Question: Here is my problem:
- - -
I want to position the circles so that they take up the maximal space available inside the canvas, without touching each other. My goal is to achieve a visually pleasing effect where the circles appear well distributed inside the canvas. I don't know if this is really "space filling", as my goal is not to the distance between elements, but rather to it.
Here is an example of what I am trying to achieve:

My first "brute force" idea was the following:
1. For each circle: calculate the shortest distance between its border and each other circle's border; sum all of these distances, call that X.
2. Calculate the sum of all X's.
3. Randomly change the distances between the circles.
4. Redo 1-3 for a preset number of iterations and take the maximal value obtained at step (2).
However, this does not seem elegant; I'm sure there is a better way to do it. Is there any existing algorithm to achieve such a layout? Is there any existing library that I could use (JavaScript or Ruby) to achieve this?
Here is a <URL> of the accepted answer, which uses Raphael to draw the circles.
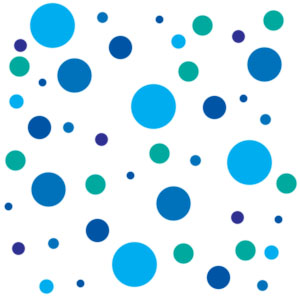
Answer: I would try to insert sphere after sphere (largest first). Each one is added in the largest available space, with some random jitter.
One relatively easy way to find (more or less) the largest available space, is to imagine a grid of points on your view and store for each grid point (in a 2D array) the closest distance to any item: edge or sphere, whichever is closest. This array is updated as each new sphere is added.
To add a new sphere, just take the grid point with highest distance and apply some random jitter (you actually know how much you can jitter, because you know the distance to the closest item). (I would randomize not more than (d-r)/2 where d is the distance in the array and r is the radius of the sphere to add.
Updating this array after adding another circle is no rocket science: you calculate for each grid point the distance to newly added sphere and replace the stored value if that was larger.
It is possible that your grid is too coarse, and you can't add any more circle (when the 2D array contains no distances larger than the radius of the circle to add). Then you have to increase (e.g. double) the grid resolution before continuing.
Here are some result of this implementation (it took me about 100 lines of code)
-

-

-

And here is some rough C++ code (just the algorithm, don't expect this to compile)
'''
// INITIALIZATION
// Dimension of canvas
float width = 768;
float height = 1004;
// The algorithm creates a grid on the canvas
float gridSize=10;
int gridColumns, gridRows;
float *dist;
void initDistances()
{
// Determine grid dimensions and allocate array
gridColumns = width/gridSize;
gridRows = height/gridSize;
// We store a 2D array as a 1D array:
dist = new float[ gridColumns * gridRows ];
// Init dist array with shortest distances to the edges
float y = gridSize/2.0;
for (int row=0; row<gridRows; row++)
{
float distanceFromTop = y;
float distanceFromBottom = height-y;
for (int col=0; col<gridColumns; col++)
{
int i = row*gridColumns+col;
dist[i]=(distanceFromTop<distanceFromBottom?distanceFromTop:distanceFromBottom);
}
y+=gridSize;
}
float x = gridSize/2.0;
for (int col=0; col<gridColumns; col++)
{
float distanceFromLeft = x;
float distanceFromRight = width-x;
for (int row=0; row<gridRows; row++)
{
int i = row*gridColumns+col;
if (dist[i]>distanceFromLeft) dist[i] = distanceFromLeft;
if (dist[i]>distanceFromRight) dist[i] = distanceFromRight;
}
x+=gridSize;
}
}
void drawCircles()
{
for (int circle = 0; circle<getNrOfCircles(); circle++)
{
// We assume circles are sorted large to small!
float radius = getRadiusOfCircle( circle );
// Find gridpoint with largest distance from anything
int i=0;
int maxR = 0;
int maxC = 0;
float maxDist = dist[0];
for (int r=0; r<gridRows; r++)
for (int c=0; c<gridColumns; c++)
{
if (maxDist<dist[i]) {
maxR= r; maxC= c; maxDist = dist[i];
}
i++;
}
// Calculate position of grid point
float x = gridSize/2.0 + maxC*gridSize;
float y = gridSize/2.0 + maxR*gridSize;
// Apply some random Jitter
float offset = (maxDist-radius)/2.0;
x += (rand()/(float)RAND_MAX - 0.5) * 2 * offset;
y += (rand()/(float)RAND_MAX - 0.5) * 2 * offset;
drawCircle(x,y,radius);
// Update Distance array with new circle;
i=0;
float yy = gridSize/2.0;
for (int r=0; r<gridRows; r++)
{
float xx = gridSize/2.0;
for (int c=0; c<gridColumns; c++)
{
float d2 = (xx-x)*(xx-x)+(yy-y)*(yy-y);
// Naive implementation
// float d = sqrt(d2) - radius;
// if (dist[i]>d) dist[i] = d;
// Optimized implementation (no unnecessary sqrt)
float prev2 = dist[i]+radius;
prev2 *= prev2;
if (prev2 > d2)
{
float d = sqrt(d2) - radius;
if (dist[i]>d) dist[i] = d;
}
xx += gridSize;
i++;
}
yy += gridSize;
}
}
}
'''